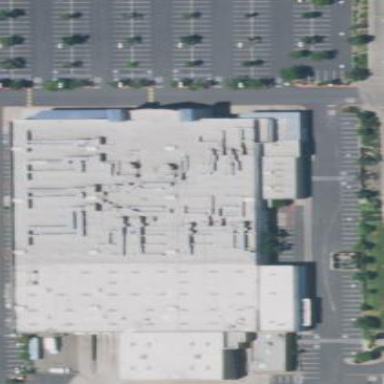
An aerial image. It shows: Retail building.